Question: So when I load my page I have a navigation bar but for some reason my padding between my ul's are different, and i think it is because the borders, and my '#nav' is centered correctly but my ul's aren't really centered as it has to be. Also on my hover the entire navigation goes with it, and i only need 1 li to go down.
see image:
html code:
'''
body {
background: url(../images/wallpaper.jpg)no-repeat center center fixed;
background-size: cover;
padding: 0;
margin: 0;
}
/*De navigatie bar*/
#nav {
width: 80%;
height: 50px;
margin-left: auto;
margin-right: auto;
}
#nav ul {
margin: 0;
padding: 0;
line-height: 45px;
width: 24%;
display: inline-block;
padding: 0;
}
#nav ul li {
list-style: none;
float: left;
width: 100%;
height: 50px;
text-align: center;
margin-left: auto;
margin: 0;
padding: 0;
opacity: 0.3;
background-color: #A7B5BF;
border-right: 2px solid black;
}
#nav ul:first-child li {
border-left: 2px solid black;
}
#nav ul li a {
text-decoration: none;
height: 50;
font-size: 16px;
font-family: Sans-serif, Verdana;
}
#nav ul li:hover {
opacity: 0.5;
margin-top: 2px;
}
/*einde navigatie bar*/
'''
'''
<!DOCTYPE HTML PUBLIC "-//W3C//DTD HTML 4.01 Transitional//EN" "http://www.w3.org/TR/html4/loose.dtd">
<html>
<head>
<title>website</title>
<link rel="stylesheet" style="text/css" href="css/style.css" />
<script type="text/javascript" src="javascript/javascript.js"></script>
</head>
<body>
<div id="nav">
<ul>
<li><a href="#">home</a>
</li>
<!--<ul>
<li></li>
<li></li>
<li></li>
</ul> -->
</ul>
<ul>
<li><a href="#">Contact</a>
</li>
</ul>
<ul>
<li><a href="#">Galary</a>
</li>
</ul>
<ul>
<li><a href="#">ToS</a>
</li>
</ul>
</div>
<div id="container">
</div>
<div id="footer">
<p></p>
</div>
</body>
</html>
'''
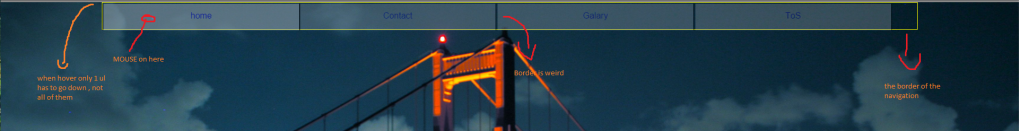
Answer: The reason you are getting the odd hover behaviour is this section:
'''
#nav ul li:hover {
opacity: 0.5;
margin-top: 2px;
}
'''
By adding a margin to the 'li', you are forcing up the 'ul', which is pushing everything down. You can easily fix this by changing the above to:
'''
#nav ul li:hover {
opacity: 0.5;
position:relative;
top: 2px;
}
'''
---
A much simpler way to achieve this is to use a simpler list structure:
'''
<div id="nav">
<ul>
<li><a href="#">home</a></li>
<li><a href="#">Contact</a></li>
<li><a href="#">Galary</a></li>
<li><a href="#">ToS</a></li>
</ul>
</div>
'''
And then you can use the <URL>, like so:
'''
#nav ul {
display: table;
width: 100%;
}
#nav ul li {
list-style: none;
display: table-cell;
width: 25%;
}
'''
There is a <URL>.